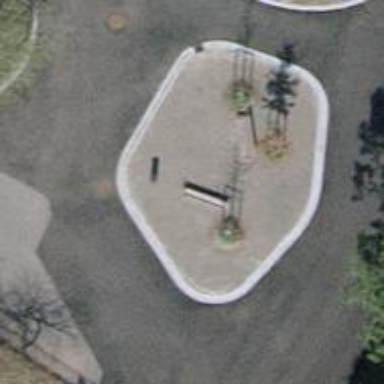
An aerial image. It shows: Bench.